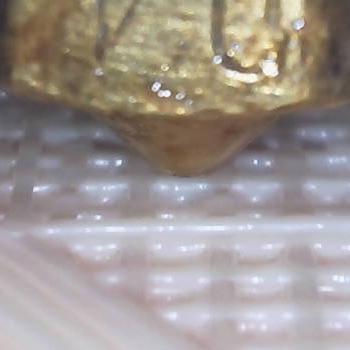
Flow rate: 66%